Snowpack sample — Buffalo Mountain, Silverthorne, Colorado, USA (2/22/26, 2:02 PM MST)
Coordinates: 39.622, -106.113
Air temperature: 33 °F
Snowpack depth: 63 cm
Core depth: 50 cm
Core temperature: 26.6 °F
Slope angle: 11°, slope face: 116°
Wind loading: low
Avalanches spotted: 0
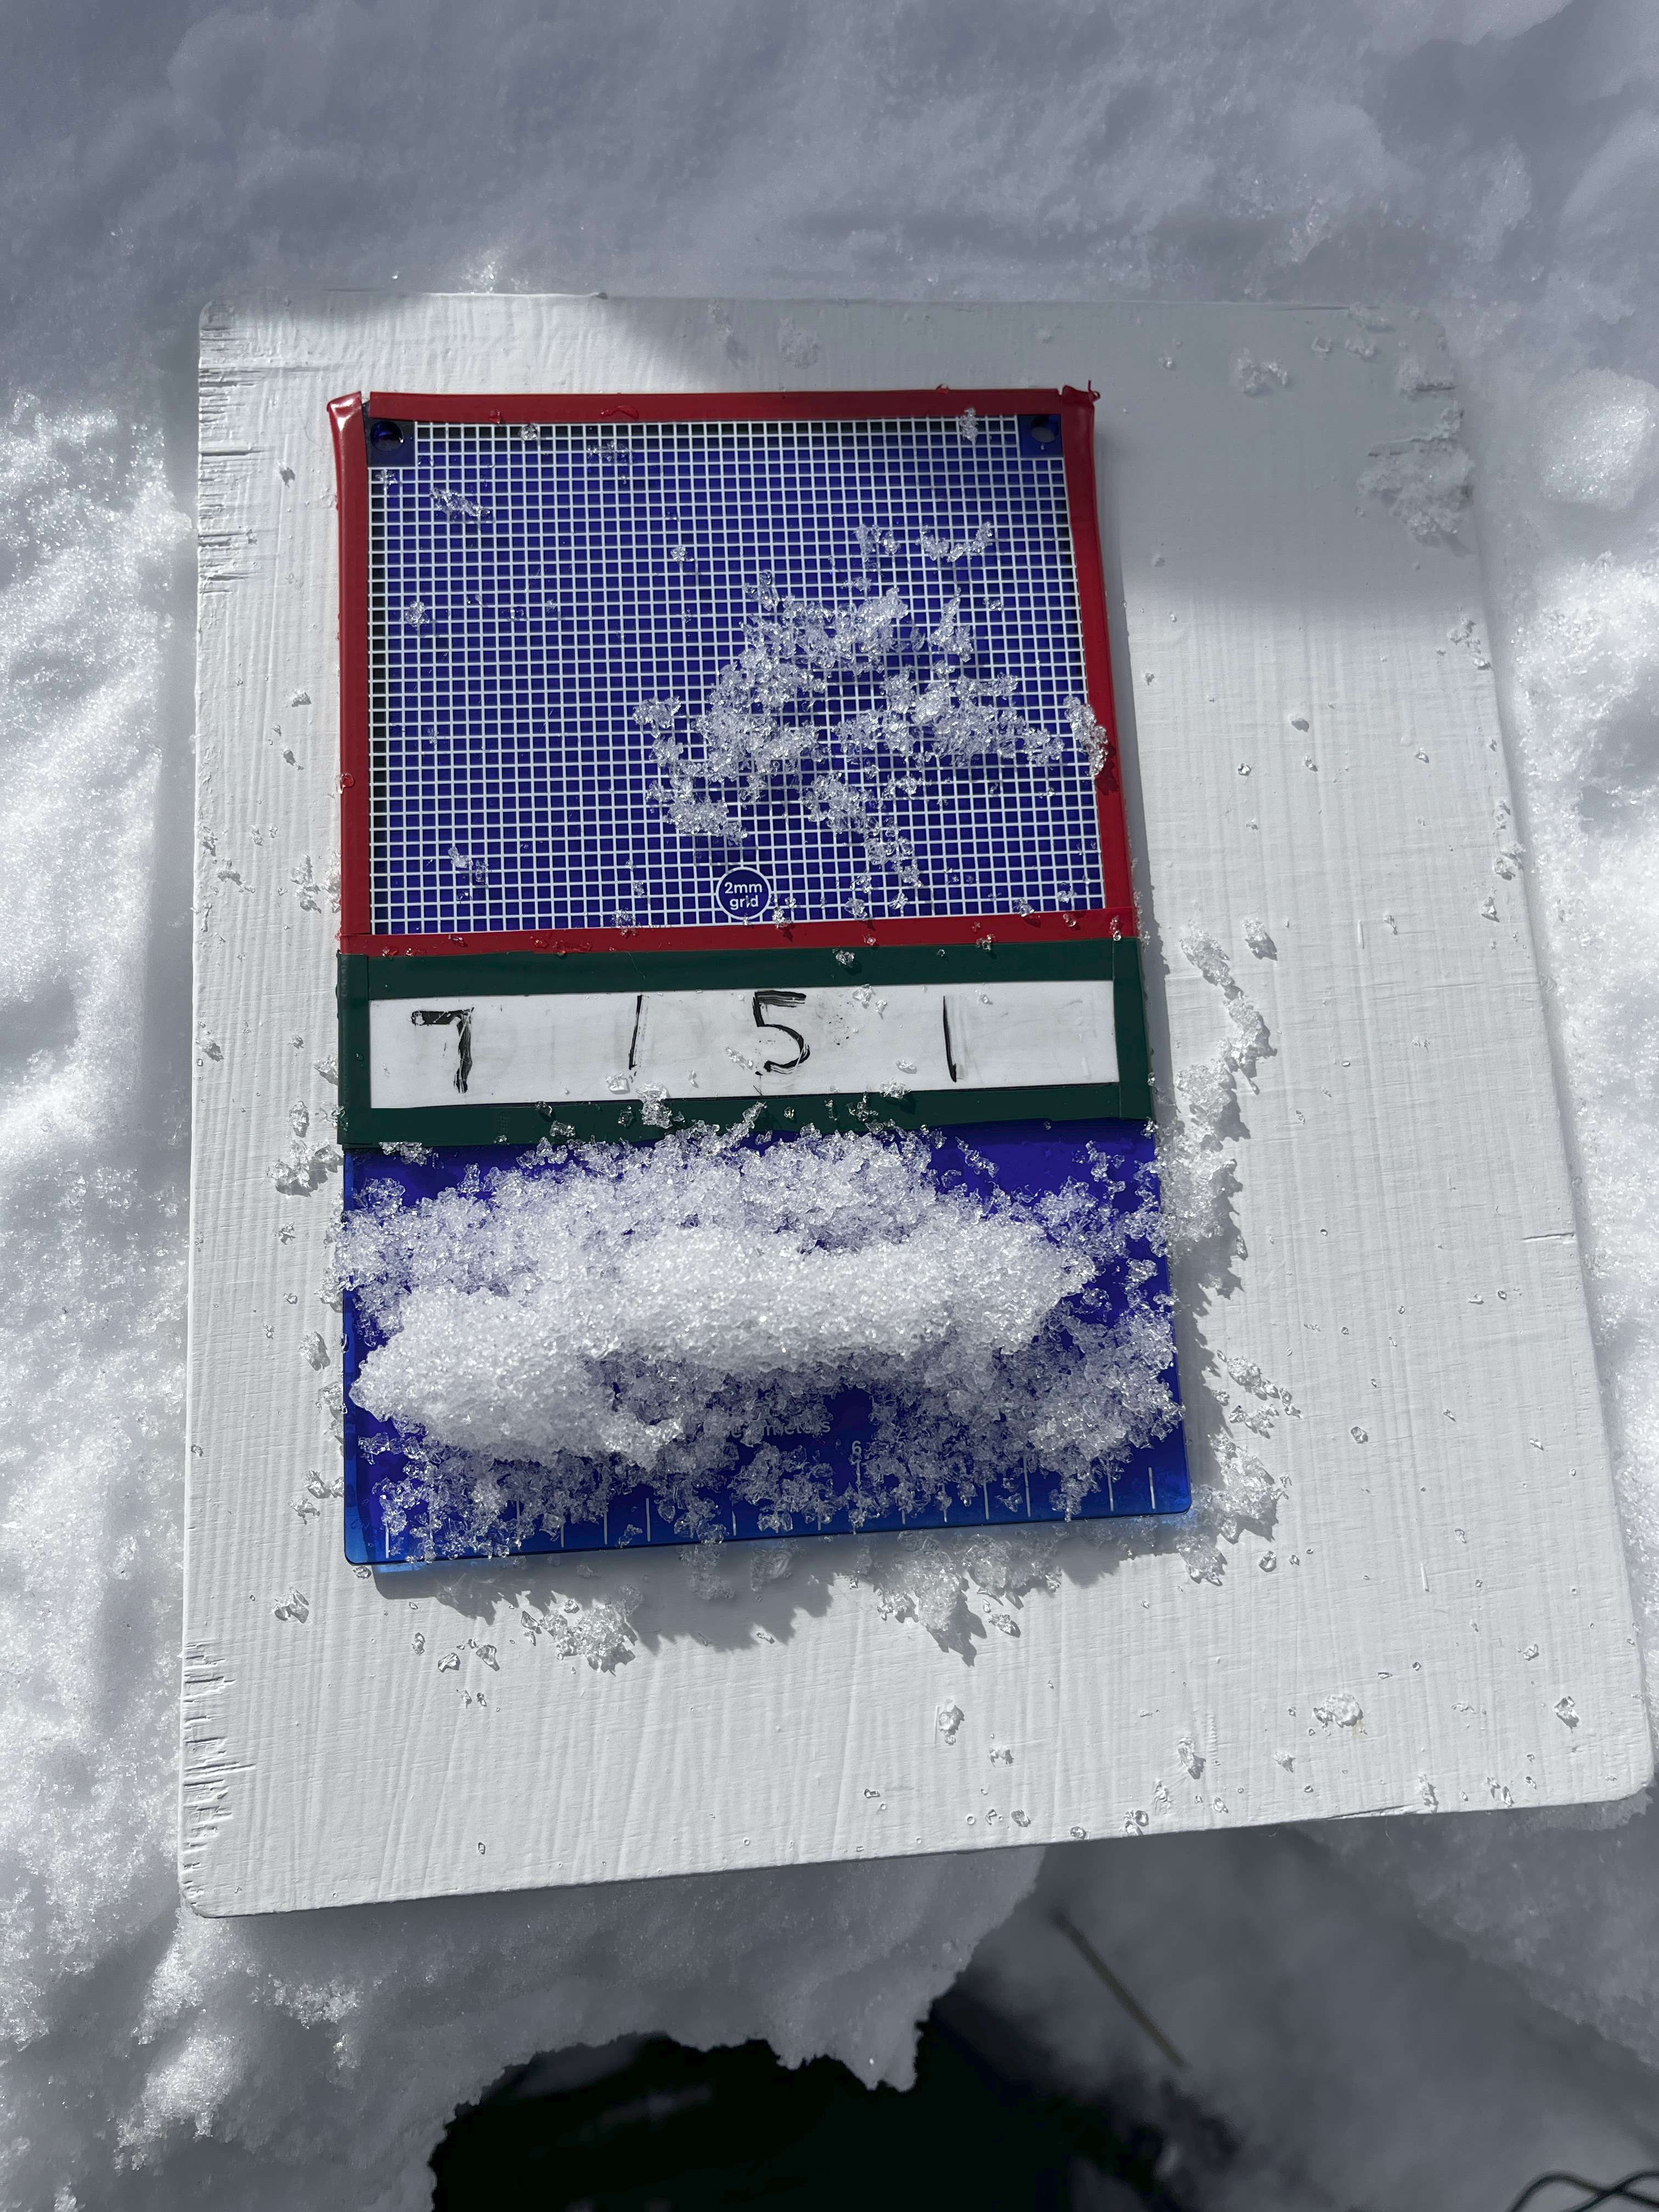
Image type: crystal_card
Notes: In a firebreak similar to site 1, minimal wind loading with no spotted avalanches (not many faces in view though)